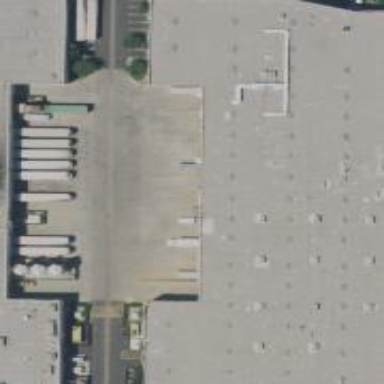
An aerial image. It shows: Warehouse.